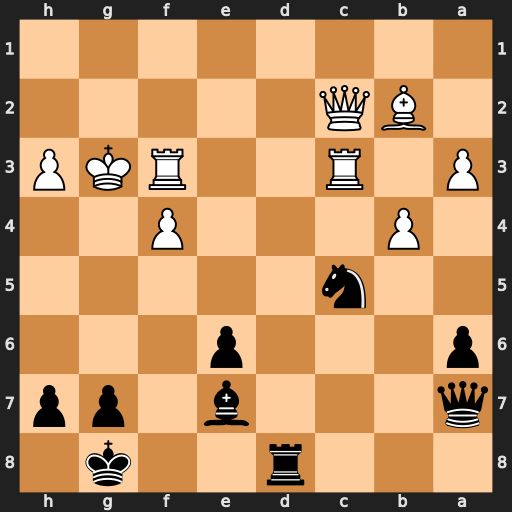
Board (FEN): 3r2k1/q3b1pp/p3p3/2n5/1P3P2/P1R2RKP/1BQ5/8
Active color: b
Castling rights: -
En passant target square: -
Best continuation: Ne4+ Kg2 Rd2+ Qxd2 Nxd2